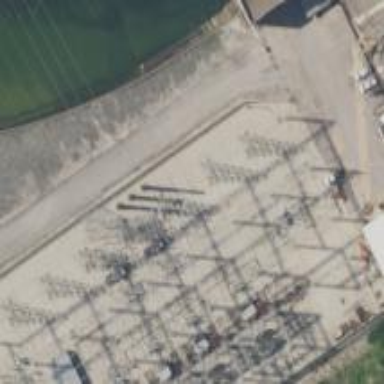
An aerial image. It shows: Switch for power supply.